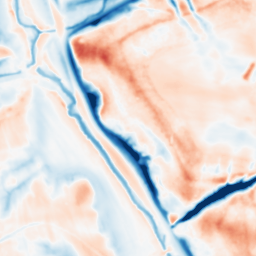
Category: multiscale
Decomposition family: dog
Decomposition parameters: sigma_low: 1
sigma_high: 10
Upsampling method: quartic
Upsampling parameters: scale: 8
Upsampling scale: 8